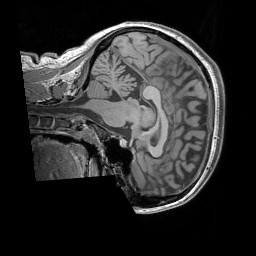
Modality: T1w
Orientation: sagittal
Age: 40
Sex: female
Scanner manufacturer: siemens
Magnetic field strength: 3 T
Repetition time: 1.83 s
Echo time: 0.00303 s